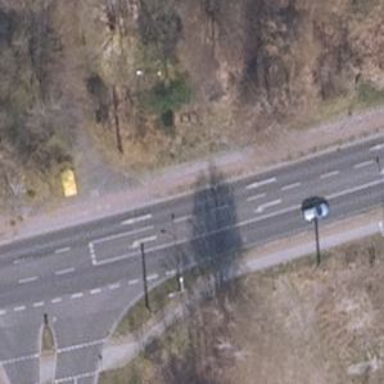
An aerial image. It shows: Primary highway with asphalt surface. There are sidewalks on both sides and dedicated cycle track.